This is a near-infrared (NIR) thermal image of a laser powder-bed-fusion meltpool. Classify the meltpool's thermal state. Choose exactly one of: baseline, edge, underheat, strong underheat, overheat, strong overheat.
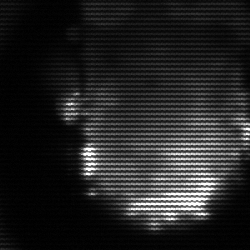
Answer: baseline